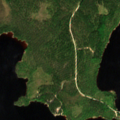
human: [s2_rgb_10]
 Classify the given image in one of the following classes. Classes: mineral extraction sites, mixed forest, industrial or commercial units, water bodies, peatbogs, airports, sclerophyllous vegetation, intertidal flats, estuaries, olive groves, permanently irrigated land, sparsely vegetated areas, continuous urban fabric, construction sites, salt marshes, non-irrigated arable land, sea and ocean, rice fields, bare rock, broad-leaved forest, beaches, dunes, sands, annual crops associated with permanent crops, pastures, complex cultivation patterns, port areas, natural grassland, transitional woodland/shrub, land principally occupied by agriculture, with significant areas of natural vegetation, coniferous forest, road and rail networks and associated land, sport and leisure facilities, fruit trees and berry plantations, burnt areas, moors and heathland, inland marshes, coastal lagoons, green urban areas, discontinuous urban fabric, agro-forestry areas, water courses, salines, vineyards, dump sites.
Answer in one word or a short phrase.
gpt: coniferous forest, peatbogs, water bodies